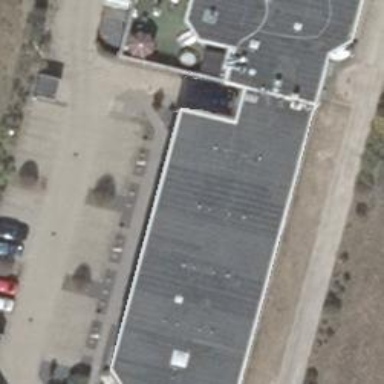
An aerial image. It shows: Hotel building.